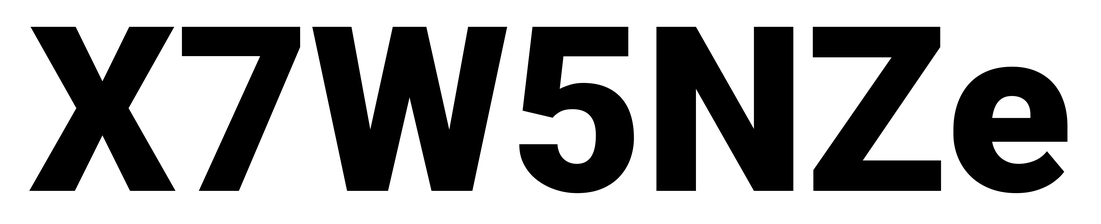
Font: Roboto_Black